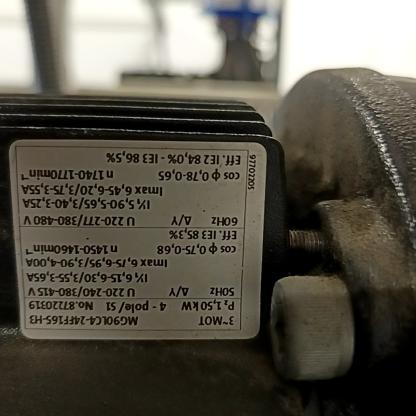
Klasa: tabliczka-znamionowa